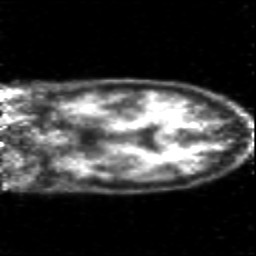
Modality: PET
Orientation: coronal
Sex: female
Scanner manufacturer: siemens